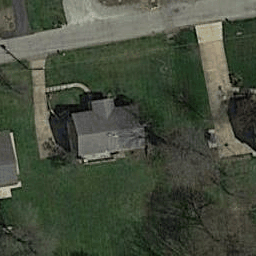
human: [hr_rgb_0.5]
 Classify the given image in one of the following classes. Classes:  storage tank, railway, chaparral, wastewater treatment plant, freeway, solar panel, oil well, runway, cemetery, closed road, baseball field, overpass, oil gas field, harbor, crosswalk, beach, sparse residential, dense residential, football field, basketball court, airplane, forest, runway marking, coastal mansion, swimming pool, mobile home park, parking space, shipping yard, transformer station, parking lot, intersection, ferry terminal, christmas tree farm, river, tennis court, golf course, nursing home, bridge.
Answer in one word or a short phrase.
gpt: sparse residential